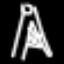
Label: The Eiffel Tower